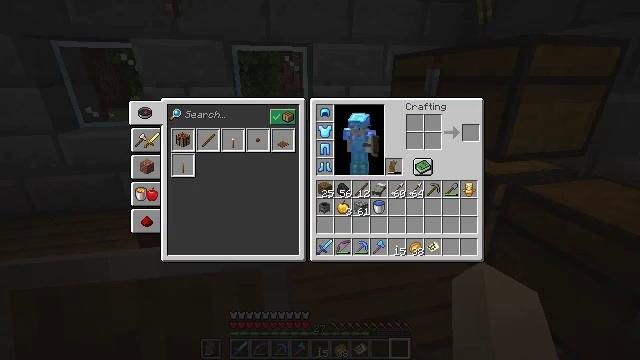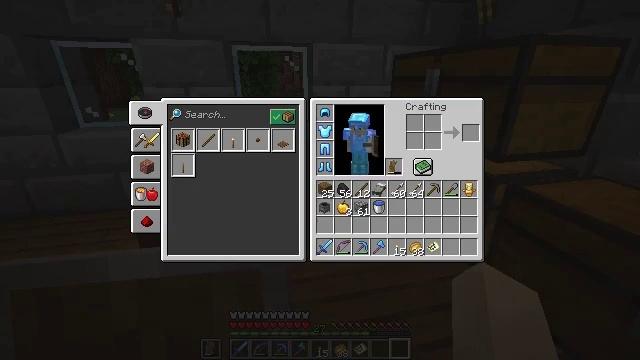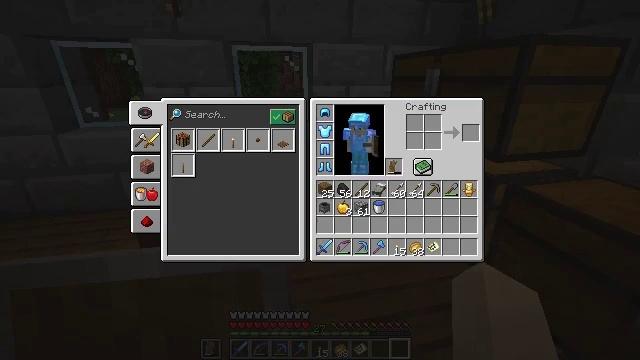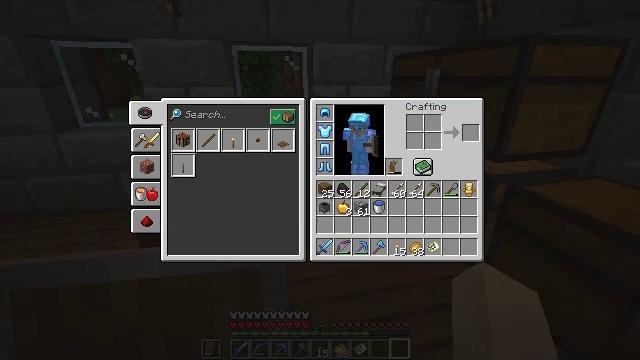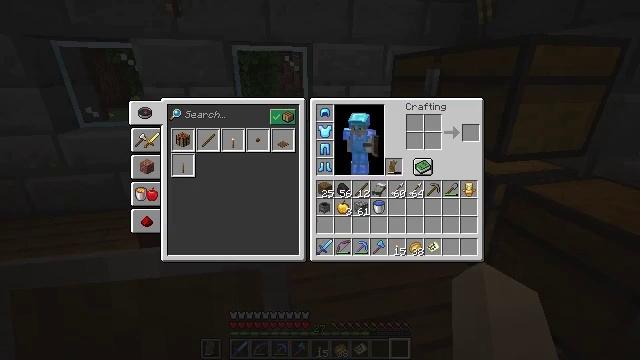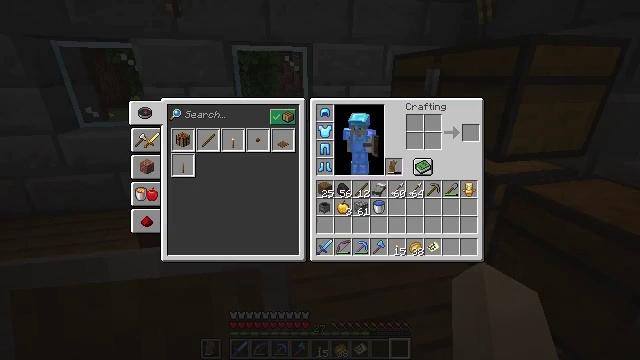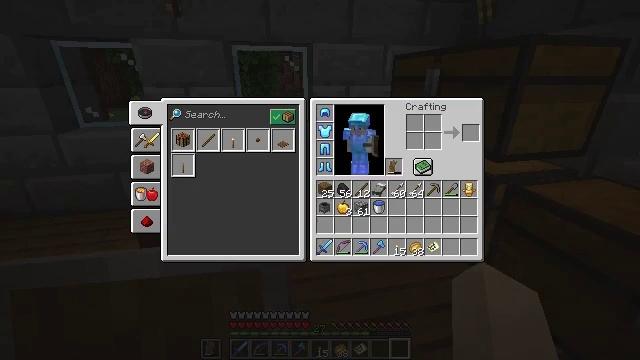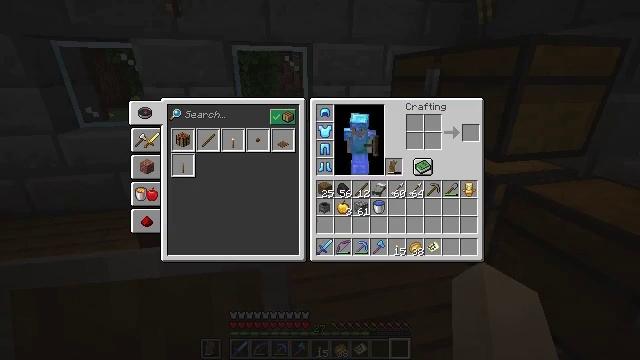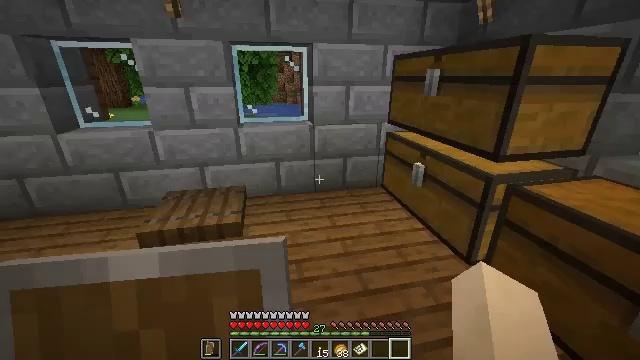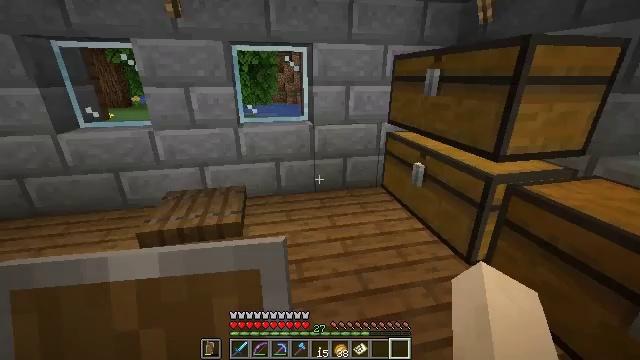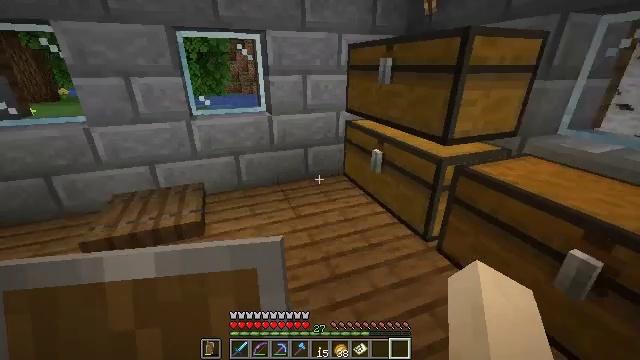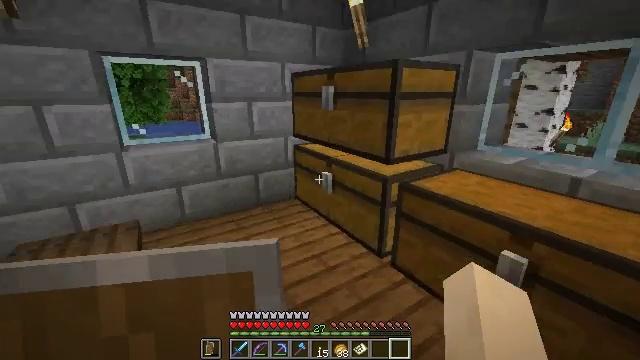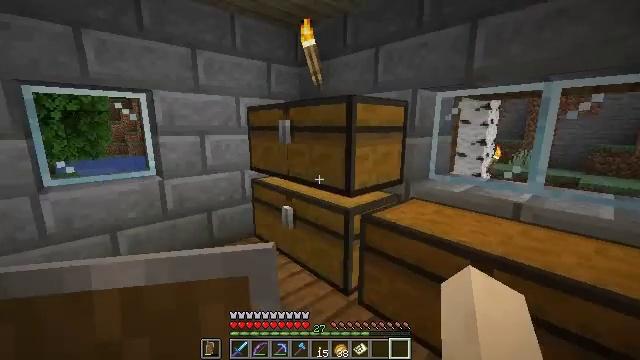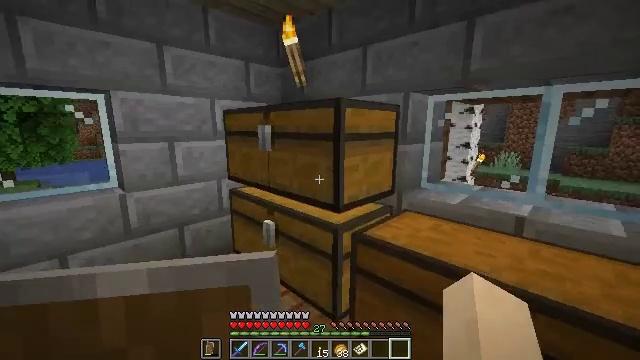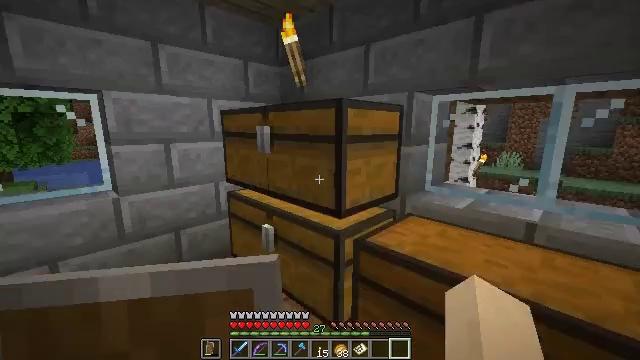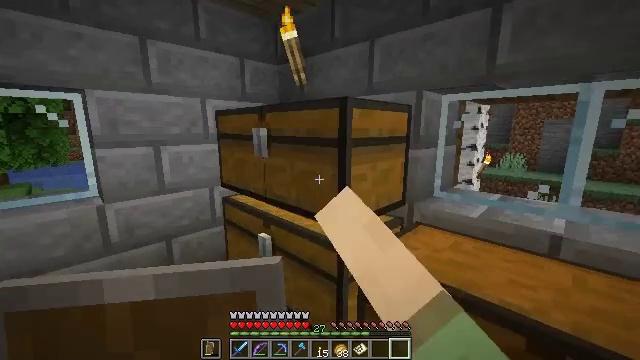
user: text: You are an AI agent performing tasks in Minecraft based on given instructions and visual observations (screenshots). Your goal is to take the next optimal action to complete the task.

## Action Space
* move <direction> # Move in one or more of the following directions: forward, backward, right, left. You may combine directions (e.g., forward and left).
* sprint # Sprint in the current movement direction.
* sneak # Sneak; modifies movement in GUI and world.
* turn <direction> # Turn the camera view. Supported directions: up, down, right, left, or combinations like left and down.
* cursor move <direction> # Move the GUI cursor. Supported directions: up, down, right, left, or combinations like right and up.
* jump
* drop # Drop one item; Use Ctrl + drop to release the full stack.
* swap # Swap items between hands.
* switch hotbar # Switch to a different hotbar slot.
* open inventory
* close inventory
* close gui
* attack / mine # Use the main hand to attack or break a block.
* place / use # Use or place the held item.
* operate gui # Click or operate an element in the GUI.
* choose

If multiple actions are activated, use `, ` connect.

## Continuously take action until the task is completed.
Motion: motion action
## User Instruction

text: Mine the clay from the riverbed.
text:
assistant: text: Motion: no_op
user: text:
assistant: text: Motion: no_op
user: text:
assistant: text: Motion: no_op
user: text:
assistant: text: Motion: no_op
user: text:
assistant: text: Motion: no_op
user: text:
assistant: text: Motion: cursor move down
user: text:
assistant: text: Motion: cursor move right
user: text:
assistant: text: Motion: no_op
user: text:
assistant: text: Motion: close gui
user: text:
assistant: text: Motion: turn right and down
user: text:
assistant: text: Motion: move forward, turn right and up
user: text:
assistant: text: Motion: move forward, turn right and up
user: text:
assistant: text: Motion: move forward, turn right
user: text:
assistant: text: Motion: move forward, use / place
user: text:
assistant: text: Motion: use / place
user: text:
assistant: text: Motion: no_op
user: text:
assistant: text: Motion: no_op
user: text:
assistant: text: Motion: no_op
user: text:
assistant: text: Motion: open gui
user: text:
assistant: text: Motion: no_op
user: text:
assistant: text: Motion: no_op
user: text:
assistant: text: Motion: no_op
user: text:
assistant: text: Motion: cursor move left and up
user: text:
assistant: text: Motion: cursor move left and up
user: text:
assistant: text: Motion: cursor move left
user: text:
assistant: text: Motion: sneak
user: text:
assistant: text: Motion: sneak
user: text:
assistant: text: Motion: sneak
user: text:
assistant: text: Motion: sneak
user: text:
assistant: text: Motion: sneak, operate gui